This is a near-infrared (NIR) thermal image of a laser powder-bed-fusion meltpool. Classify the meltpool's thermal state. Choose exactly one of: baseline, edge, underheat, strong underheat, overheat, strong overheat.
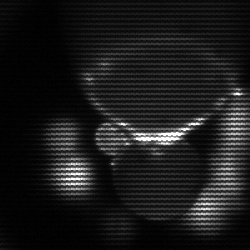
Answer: edge